Question: Find the minimum number of moves required to get from the Tower of Hanoi state described in the figure to the completed state
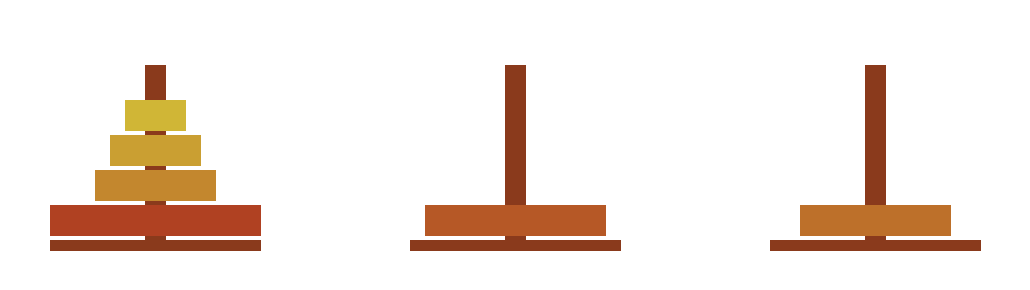
Answer: 40